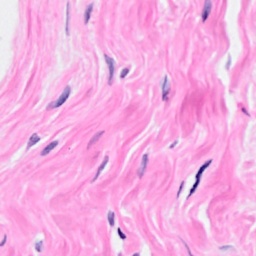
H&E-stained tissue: Breast